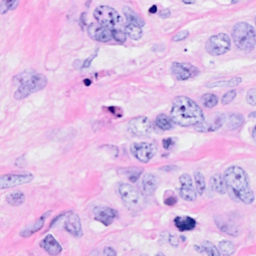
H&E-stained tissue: Breast